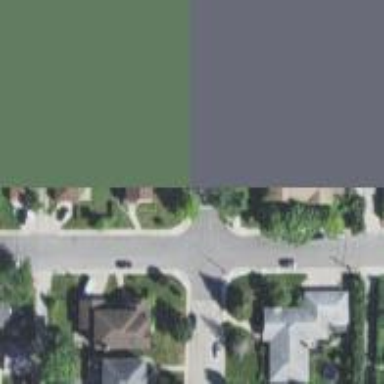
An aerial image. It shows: Residential road.